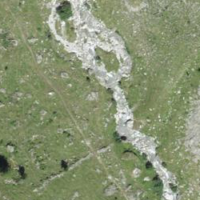
EUNIS habitat code: 23
Species observed at this site:
Aricia artaxerxes
Erebia tyndarus